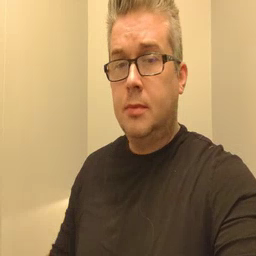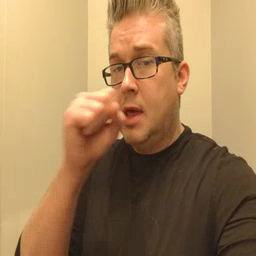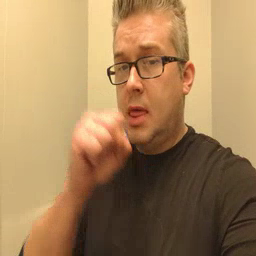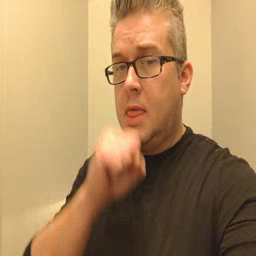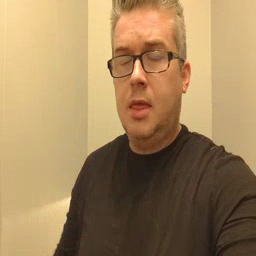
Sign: icecream